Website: macys
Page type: cross-sells
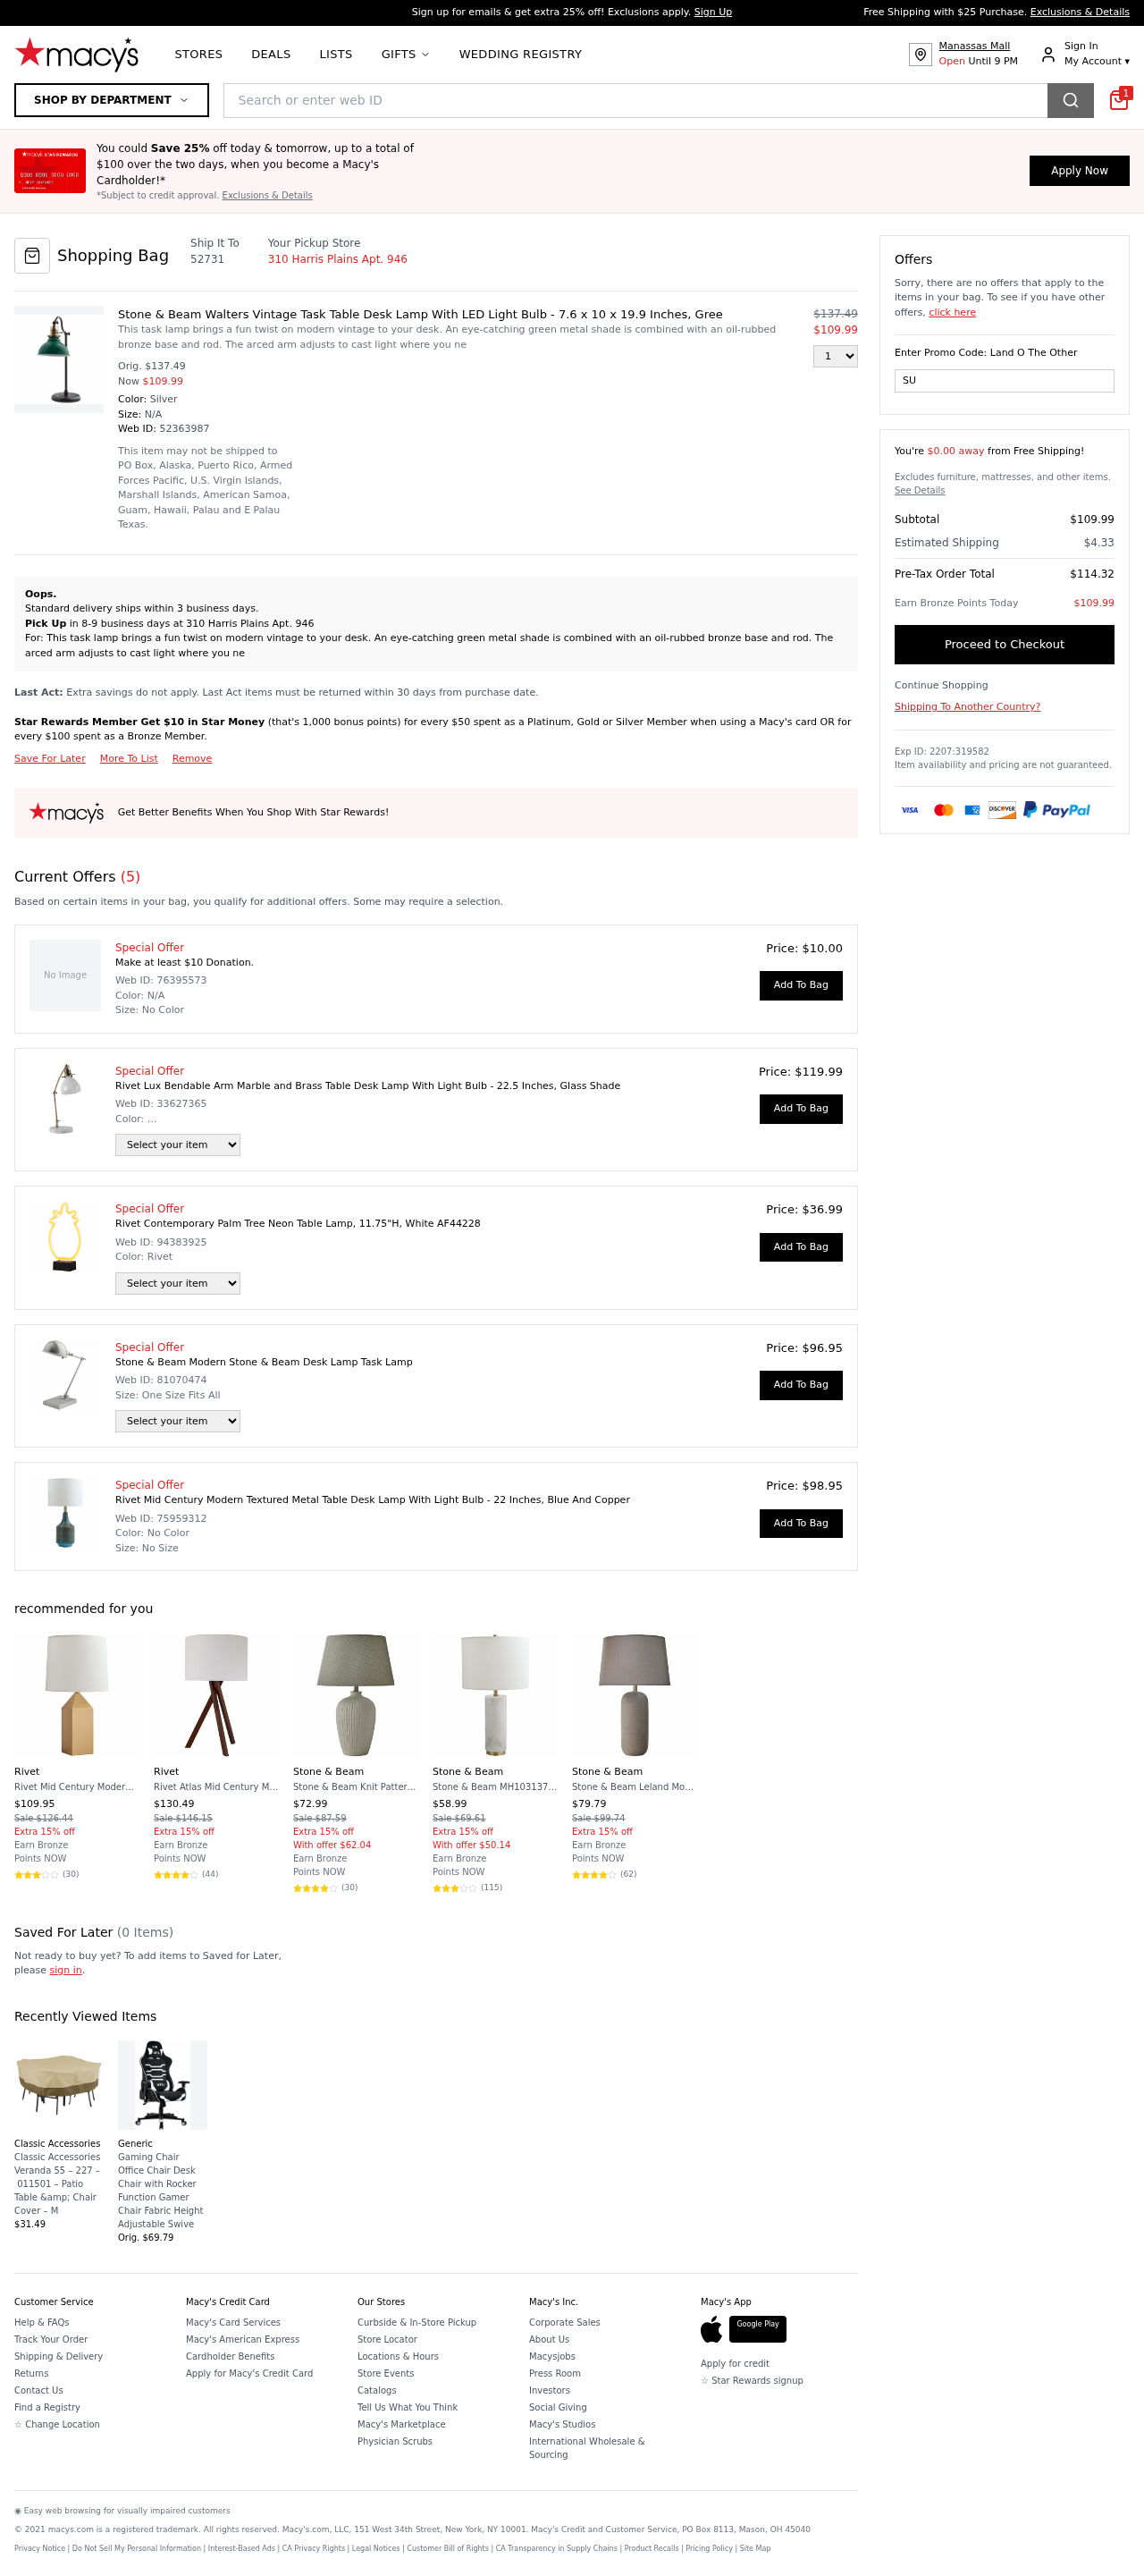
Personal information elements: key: PII_LOCATION1_STREET
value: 310 Harris Plains Apt. 946
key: PII_POSTCODE
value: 52731
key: PII_PROMO_CODE
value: SUMMER74
Product elements: key: PRODUCT10_BRAND
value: Stone & Beam
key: PRODUCT10_NAME
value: Stone & Beam Leland Modern Textured Table Lamp With Bulb, 24.5"H, Grey
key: PRODUCT10_NUM_RATINGS
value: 62
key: PRODUCT10_PRICE
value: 79.79
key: PRODUCT10_RATING
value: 4.1
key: PRODUCT11_BRAND
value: Classic Accessories
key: PRODUCT11_NAME
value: Classic Accessories Veranda 55 – 227 – 011501 – Patio Table &amp; Chair Cover – M
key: PRODUCT11_PRICE
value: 31.49
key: PRODUCT12_BRAND
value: Generic
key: PRODUCT12_NAME
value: Gaming Chair Office Chair Desk Chair with Rocker Function Gamer Chair Fabric Height Adjustable Swive
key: PRODUCT12_PRICE
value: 69.79
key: PRODUCT1_DESC
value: This task lamp brings a fun twist on modern vintage to your desk. An eye-catching green metal shade is combined with an oil-rubbed bronze base and rod. The arced arm adjusts to cast light where you ne
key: PRODUCT1_NAME
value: Stone & Beam Walters Vintage Task Table Desk Lamp With LED Light Bulb - 7.6 x 10 x 19.9 Inches, Gree
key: PRODUCT1_PRICE
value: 109.99
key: PRODUCT1_QUANTITY
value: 1
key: PRODUCT2_NAME
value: Rivet Lux Bendable Arm Marble and Brass Table Desk Lamp With Light Bulb - 22.5 Inches, Glass Shade
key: PRODUCT2_PRICE
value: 119.99
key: PRODUCT3_NAME
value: Rivet Contemporary Palm Tree Neon Table Lamp, 11.75"H, White AF44228
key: PRODUCT3_PRICE
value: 36.99
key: PRODUCT4_NAME
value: Stone & Beam Modern Stone & Beam Desk Lamp Task Lamp
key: PRODUCT4_PRICE
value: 96.95
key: PRODUCT5_NAME
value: Rivet Mid Century Modern Textured Metal Table Desk Lamp With Light Bulb - 22 Inches, Blue And Copper
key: PRODUCT5_PRICE
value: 98.95
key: PRODUCT6_BRAND
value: Rivet
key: PRODUCT6_NAME
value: Rivet Mid Century Modern Pyramid Pillar Table Desk Lamp With Light Bulb - 22 Inches, Brass with Line
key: PRODUCT6_NUM_RATINGS
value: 30
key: PRODUCT6_PRICE
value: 109.95
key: PRODUCT6_RATING
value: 3.9
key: PRODUCT7_BRAND
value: Rivet
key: PRODUCT7_NAME
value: Rivet Atlas Mid Century Modern Wood Tripod Table Desk Lamp With Light Bulb - 27 Inches, White Shade
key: PRODUCT7_NUM_RATINGS
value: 44
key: PRODUCT7_PRICE
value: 130.49
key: PRODUCT7_RATING
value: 4
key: PRODUCT8_BRAND
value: Stone & Beam
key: PRODUCT8_NAME
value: Stone & Beam Knit Pattern Ceramic Living Room Table Desk Lamp With LED Light Bulb - 18 x 24 Inches,
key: PRODUCT8_NUM_RATINGS
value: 30
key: PRODUCT8_PRICE
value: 72.99
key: PRODUCT8_RATING
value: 4.2
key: PRODUCT9_BRAND
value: Stone & Beam
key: PRODUCT9_NAME
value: Stone & Beam MH103137 - Rivet Cylinder Lamp - Table, 14" x 14" x 22", Paint+Plating
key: PRODUCT9_NUM_RATINGS
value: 115
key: PRODUCT9_PRICE
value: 58.99
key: PRODUCT9_RATING
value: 3.7
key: PRODUCT1_ORIGINAL_PRICE
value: $137.49
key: PRODUCT6_ORIGINAL_PRICE
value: Sale $126.44
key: PRODUCT7_ORIGINAL_PRICE
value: Sale $146.15
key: PRODUCT8_ORIGINAL_PRICE
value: Sale $87.59
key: PRODUCT9_ORIGINAL_PRICE
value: Sale $69.61
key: PRODUCT10_ORIGINAL_PRICE
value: Sale $99.74
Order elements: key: ORDER_ID
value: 52363987
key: ORDER_NUM_OFFERS
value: (5)
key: ORDER_FREE_SHIPPING_THRESHOLD
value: $0.00 away
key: ORDER_SUBTOTAL
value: $109.99
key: ORDER_SHIPPING_COST
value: $4.33
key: ORDER_TOTAL
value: $114.32
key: ORDER_POINTS_EARNED
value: $109.99
Search elements: key: HEADER_SEARCH
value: Search or enter web ID
Other elements: key: SAVED_NUM_ITEMS
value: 0